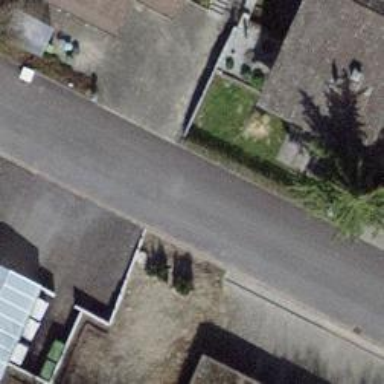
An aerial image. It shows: Residential road with asphalt surface.